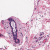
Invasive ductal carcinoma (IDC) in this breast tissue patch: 0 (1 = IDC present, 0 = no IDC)